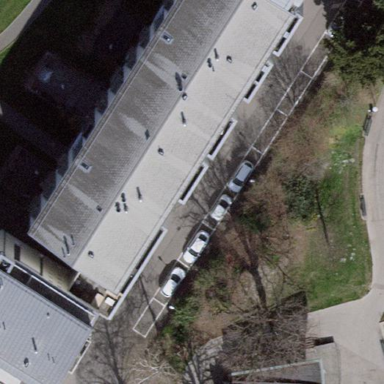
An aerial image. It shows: Street-side parking area with parallel orientation on asphalt surface.